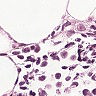
Metastatic tissue present: yes